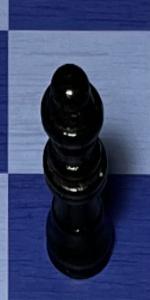
Label: Queen_Black